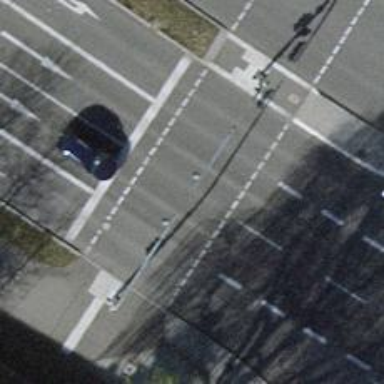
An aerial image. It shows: Asphalt path suitable for both cyclists and pedestrians.